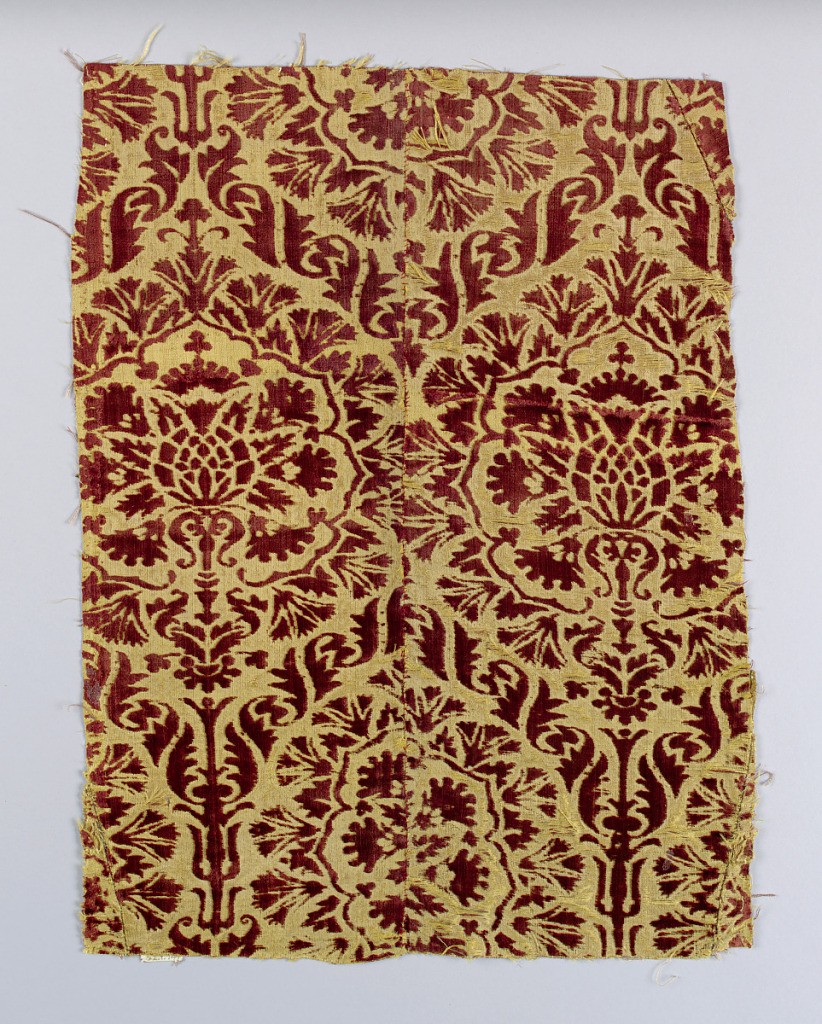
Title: Fragment
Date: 16th century
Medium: silk, metallic Technique:supplementary warp forming cut pile in a 4&1 satin foundation (velvet)
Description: Ogival pattern with twisted banding forming compartments that contain pomegranates in red velvet on yellow gold.